Field crop: maize
Growth stage: 1
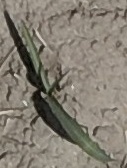
Species: sorghum